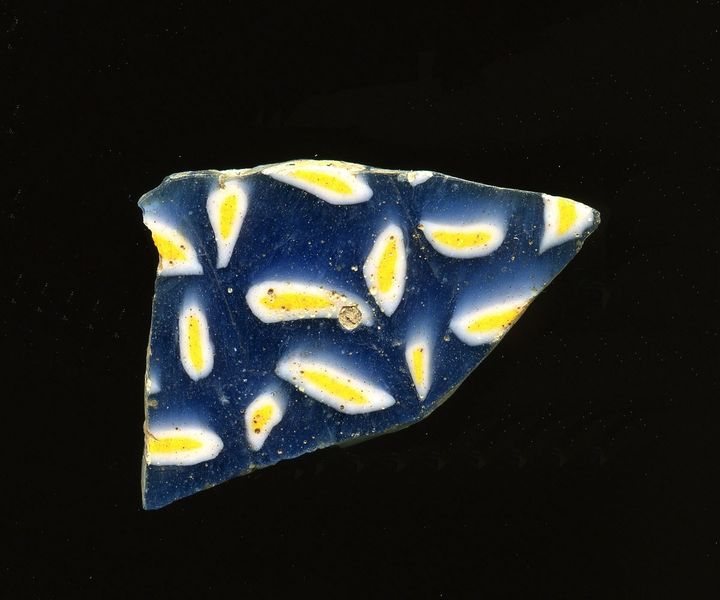
Titel: Mosaikglasfragment
Standort: Hamburg
Institution: Museum für Kunst und Gewerbe Hamburg
Schlagwörter: glas, antike, geschnitten, mosaik, wandschmuck, kaiserzeit, gepresst, bodenbeläge, frühe kaiserzeit, prinzipat, römische, mittlere, späte